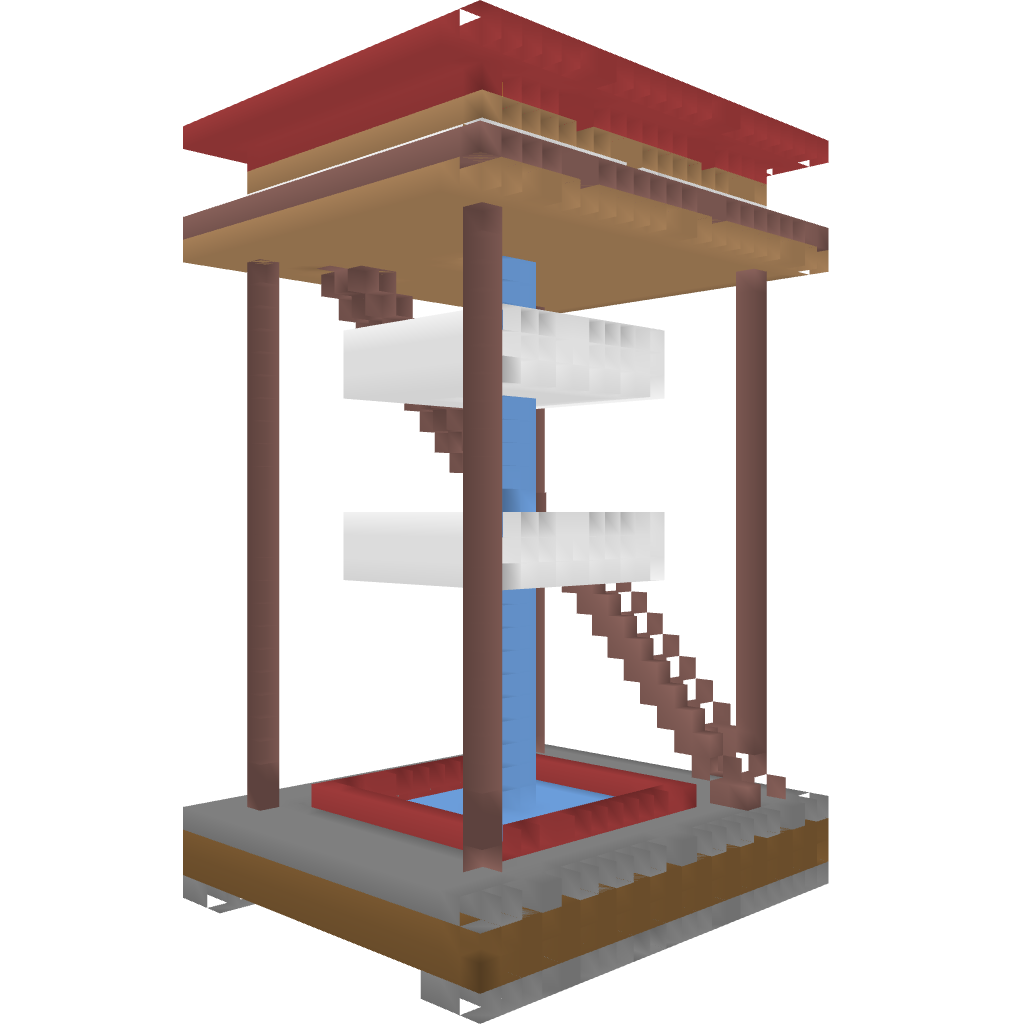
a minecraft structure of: Multi-tier Pool House bad low quality